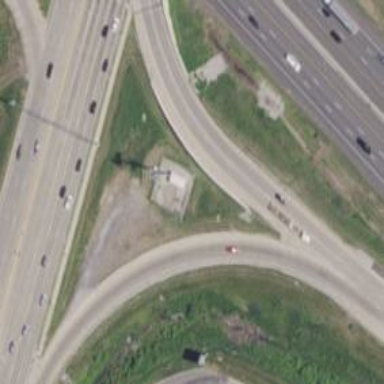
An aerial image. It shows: Onramp junction.